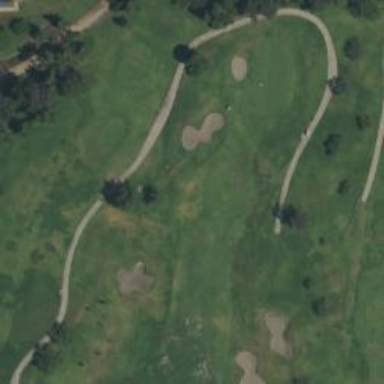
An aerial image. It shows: Golf cartpath that is also road path.